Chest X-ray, PA view. Patient: 54 years old, sex F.
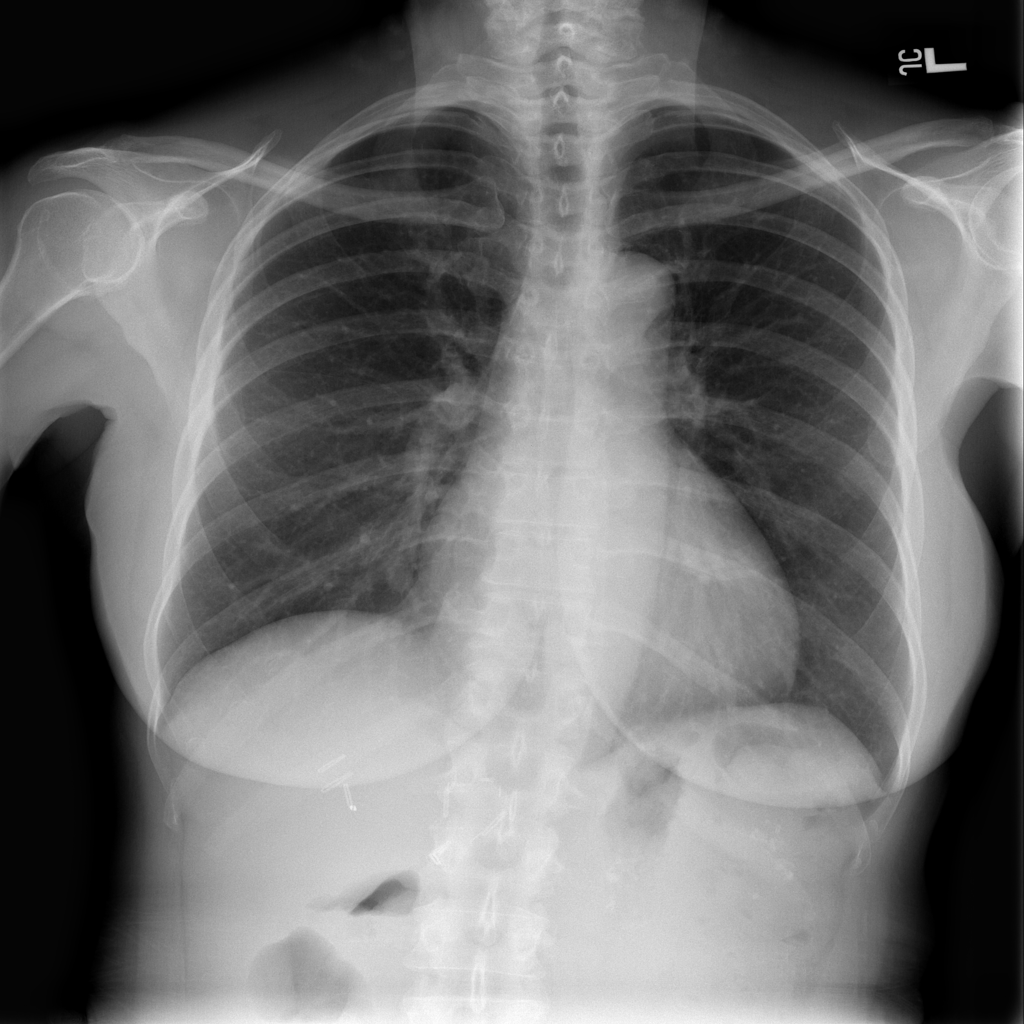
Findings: No Finding